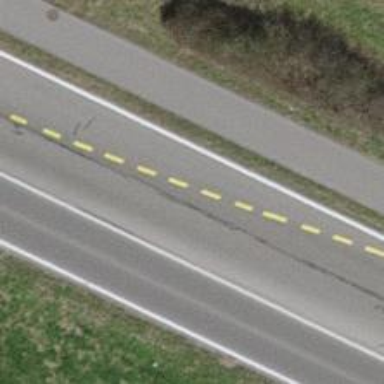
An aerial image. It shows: Secondary road with separate asphalt sidewalk.